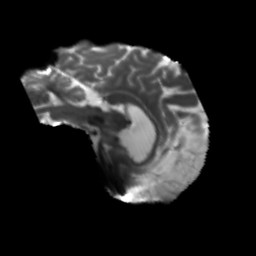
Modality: T2w
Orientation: sagittal
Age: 64
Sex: male
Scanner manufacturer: siemens
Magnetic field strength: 3 T
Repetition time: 5.47 s
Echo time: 0.0854 s